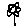
Label: flower